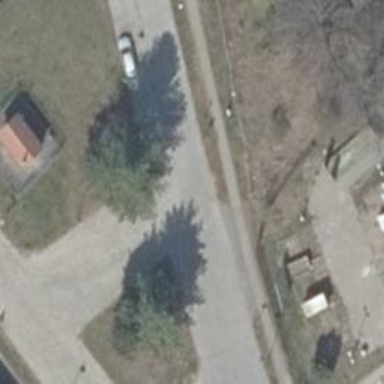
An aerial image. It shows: Service road.